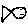
Label: fish